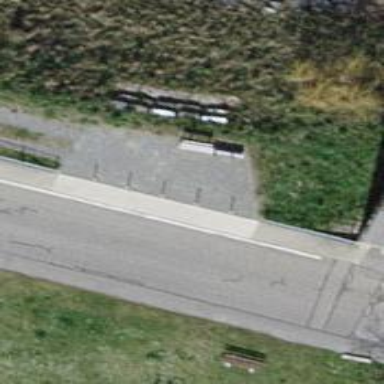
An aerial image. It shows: Bollard.